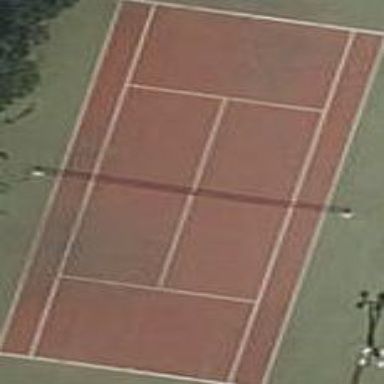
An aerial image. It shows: Tennis court on pitch.